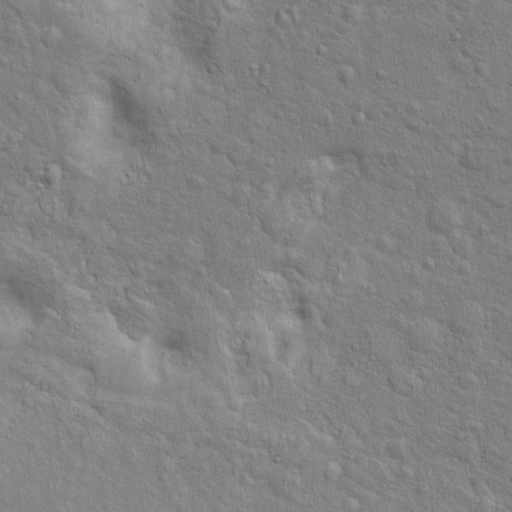
Classes present: Background, Cone